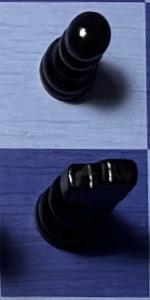
Label: Knight_Black